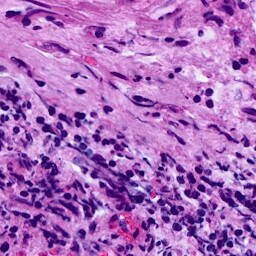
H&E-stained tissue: Breast